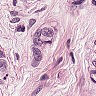
Metastatic tissue present: yes